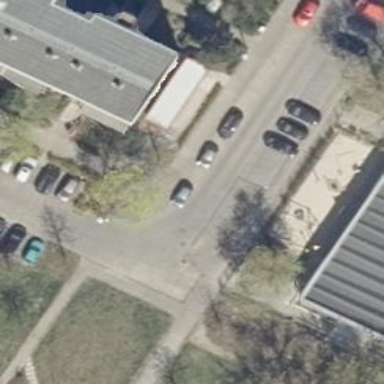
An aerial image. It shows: Footway with concrete surface.